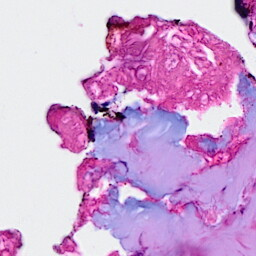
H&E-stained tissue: Breast